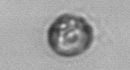
Label: Dinophyceae